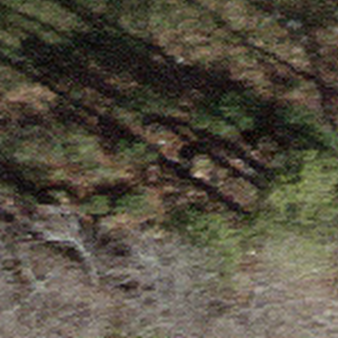
Label: other